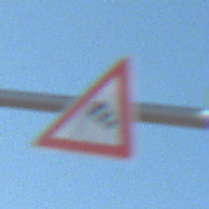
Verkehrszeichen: SeitenwindVonLinks
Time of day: Midday
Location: Outdoor (Nature)
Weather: Clear
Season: NotSpecified
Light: Natural